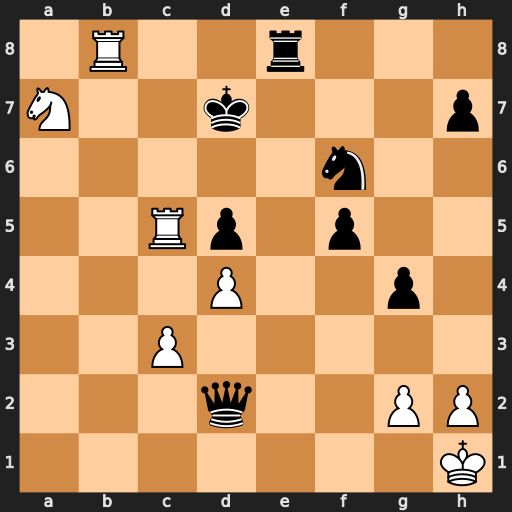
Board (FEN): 1R2r3/N2k3p/5n2/2Rp1p2/3P2p1/2P5/3q2PP/7K
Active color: w
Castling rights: -
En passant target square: -
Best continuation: Rb7+ Kd8 Rc8#